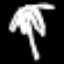
Label: palm tree